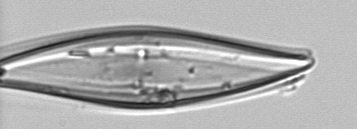
Label: Pleurosigma